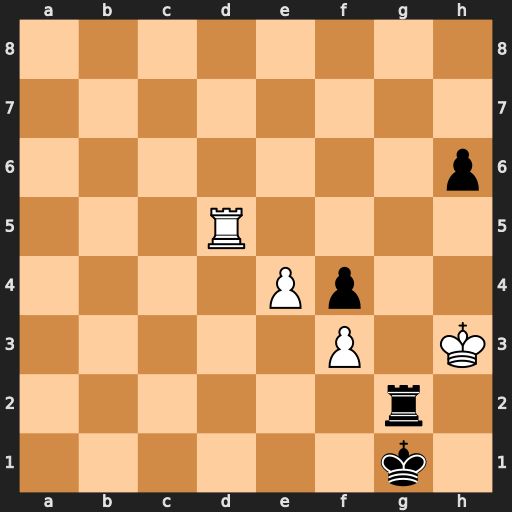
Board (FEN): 8/8/7p/3R4/4Pp2/5P1K/6r1/6k1
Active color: w
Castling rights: -
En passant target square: -
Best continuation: Rd1+ Kf2 Rd2+ Kxf3 Rxg2